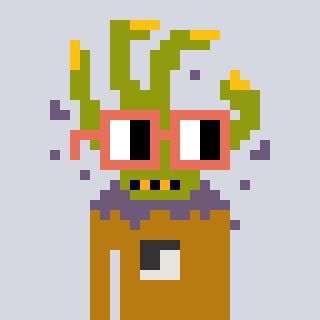
a pixel art character with square orange glasses, a zombie-hand-shaped head and a gold-colored body on a cool background